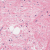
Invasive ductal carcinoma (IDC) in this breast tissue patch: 0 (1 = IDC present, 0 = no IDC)